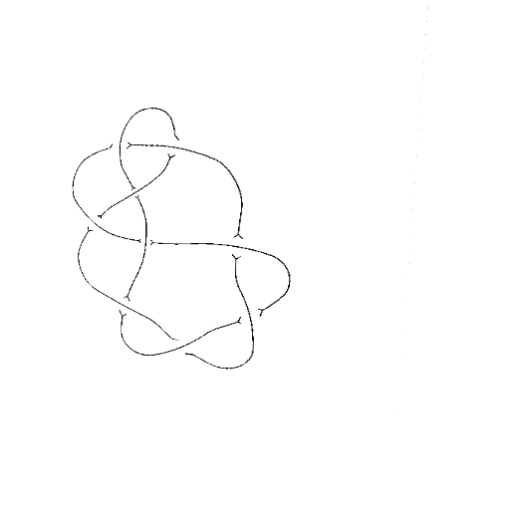
Crossing number: 9